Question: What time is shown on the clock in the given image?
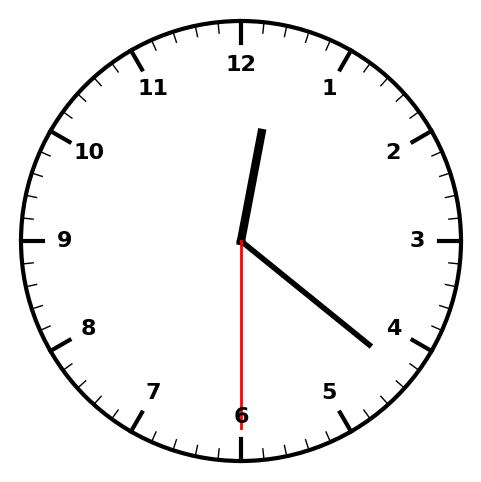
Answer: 12:21:30